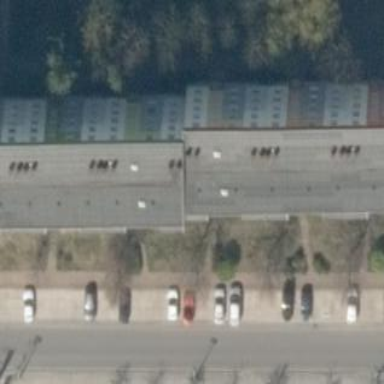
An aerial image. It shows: Apartment building with flat roof.